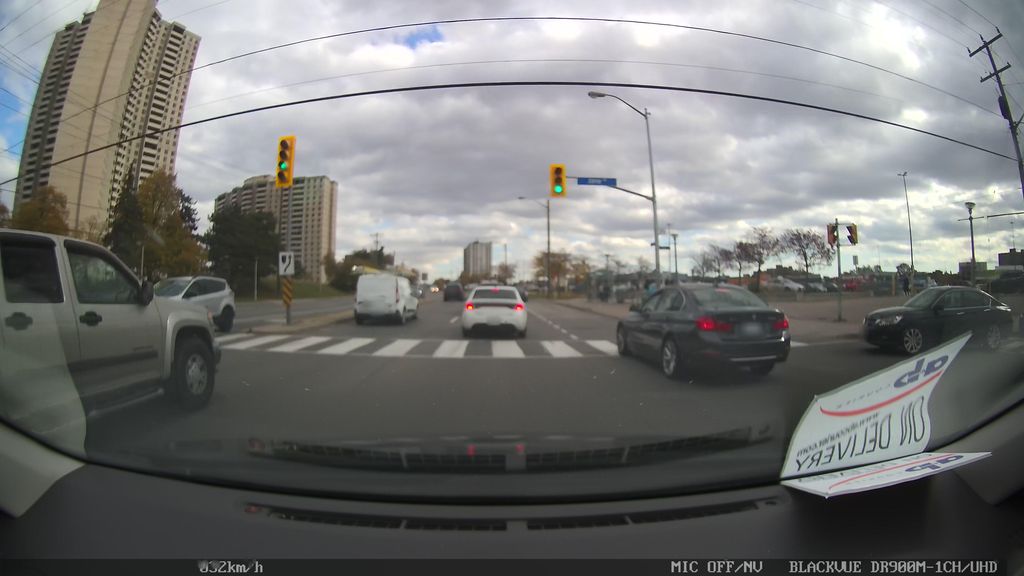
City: toronto